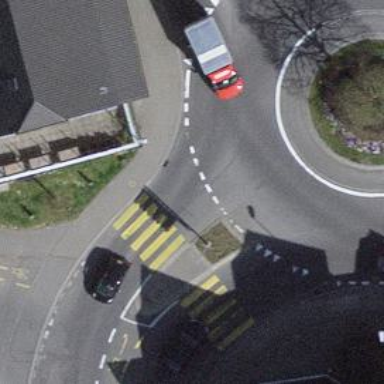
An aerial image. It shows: Road with "give way" sign.